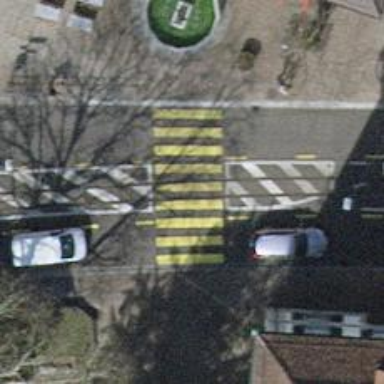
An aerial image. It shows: Crossing for the railway.